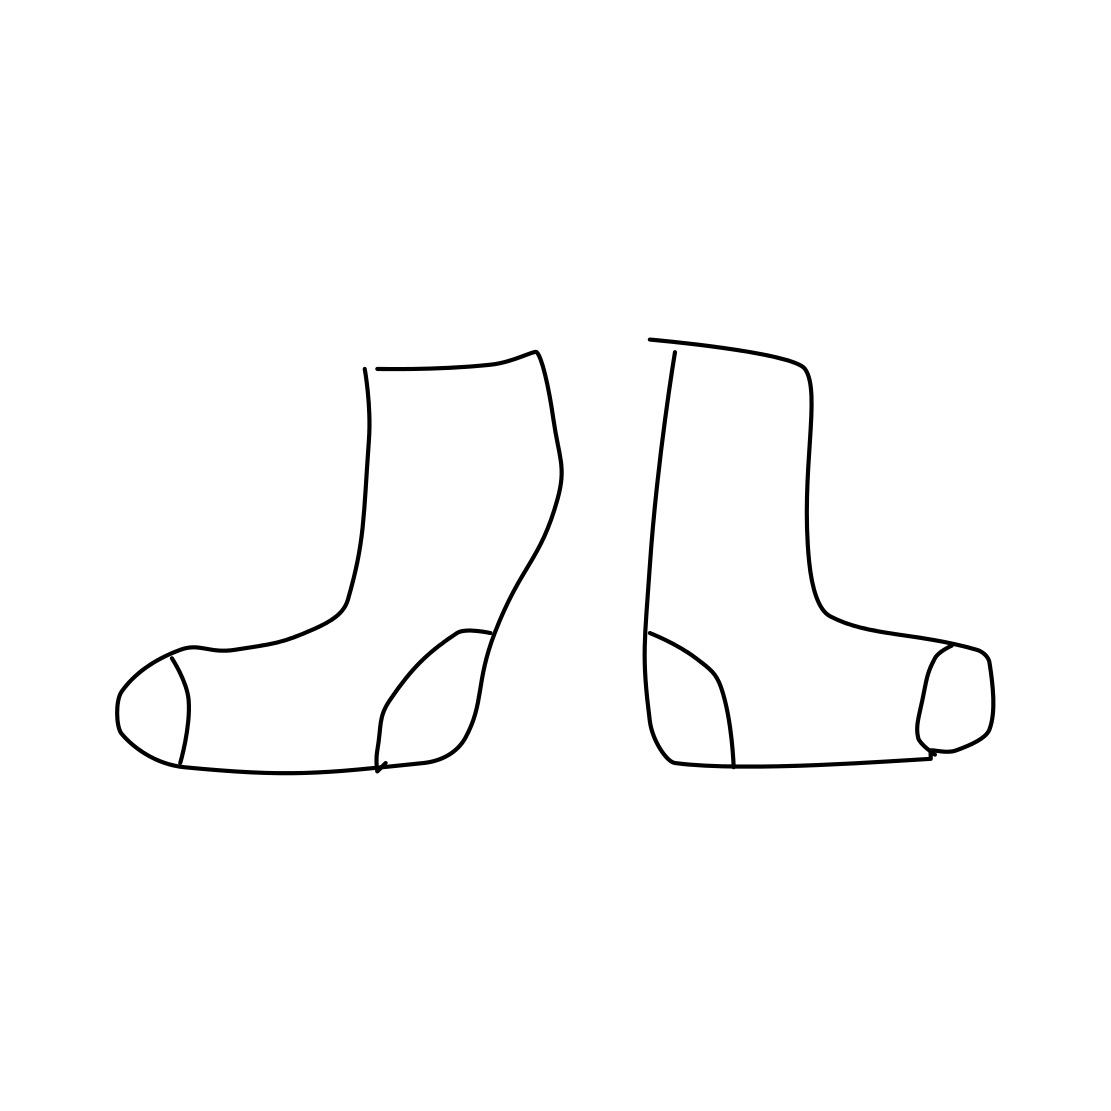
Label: socks